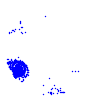
Particle: electron